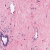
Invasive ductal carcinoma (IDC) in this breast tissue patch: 0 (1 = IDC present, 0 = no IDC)